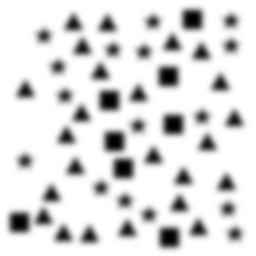
Squares: 8
Triangles: 24
Stars: 16
Total shapes: 48